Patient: sex M, age 81
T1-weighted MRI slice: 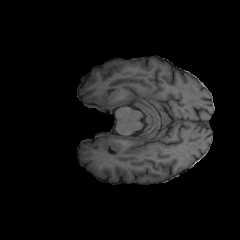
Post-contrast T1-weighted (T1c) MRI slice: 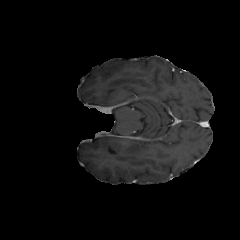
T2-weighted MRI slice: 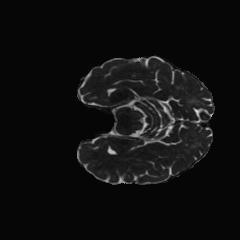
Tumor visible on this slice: no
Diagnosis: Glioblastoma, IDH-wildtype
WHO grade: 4